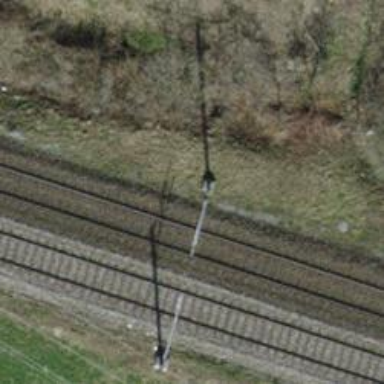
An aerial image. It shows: Solitary milestone along the railway.